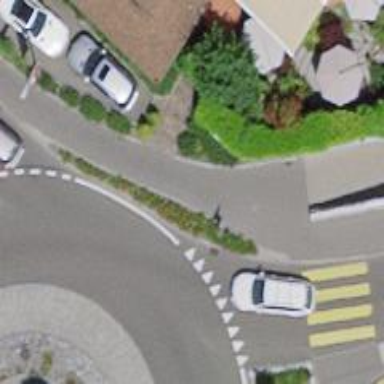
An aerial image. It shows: Asphalt path with ramp.